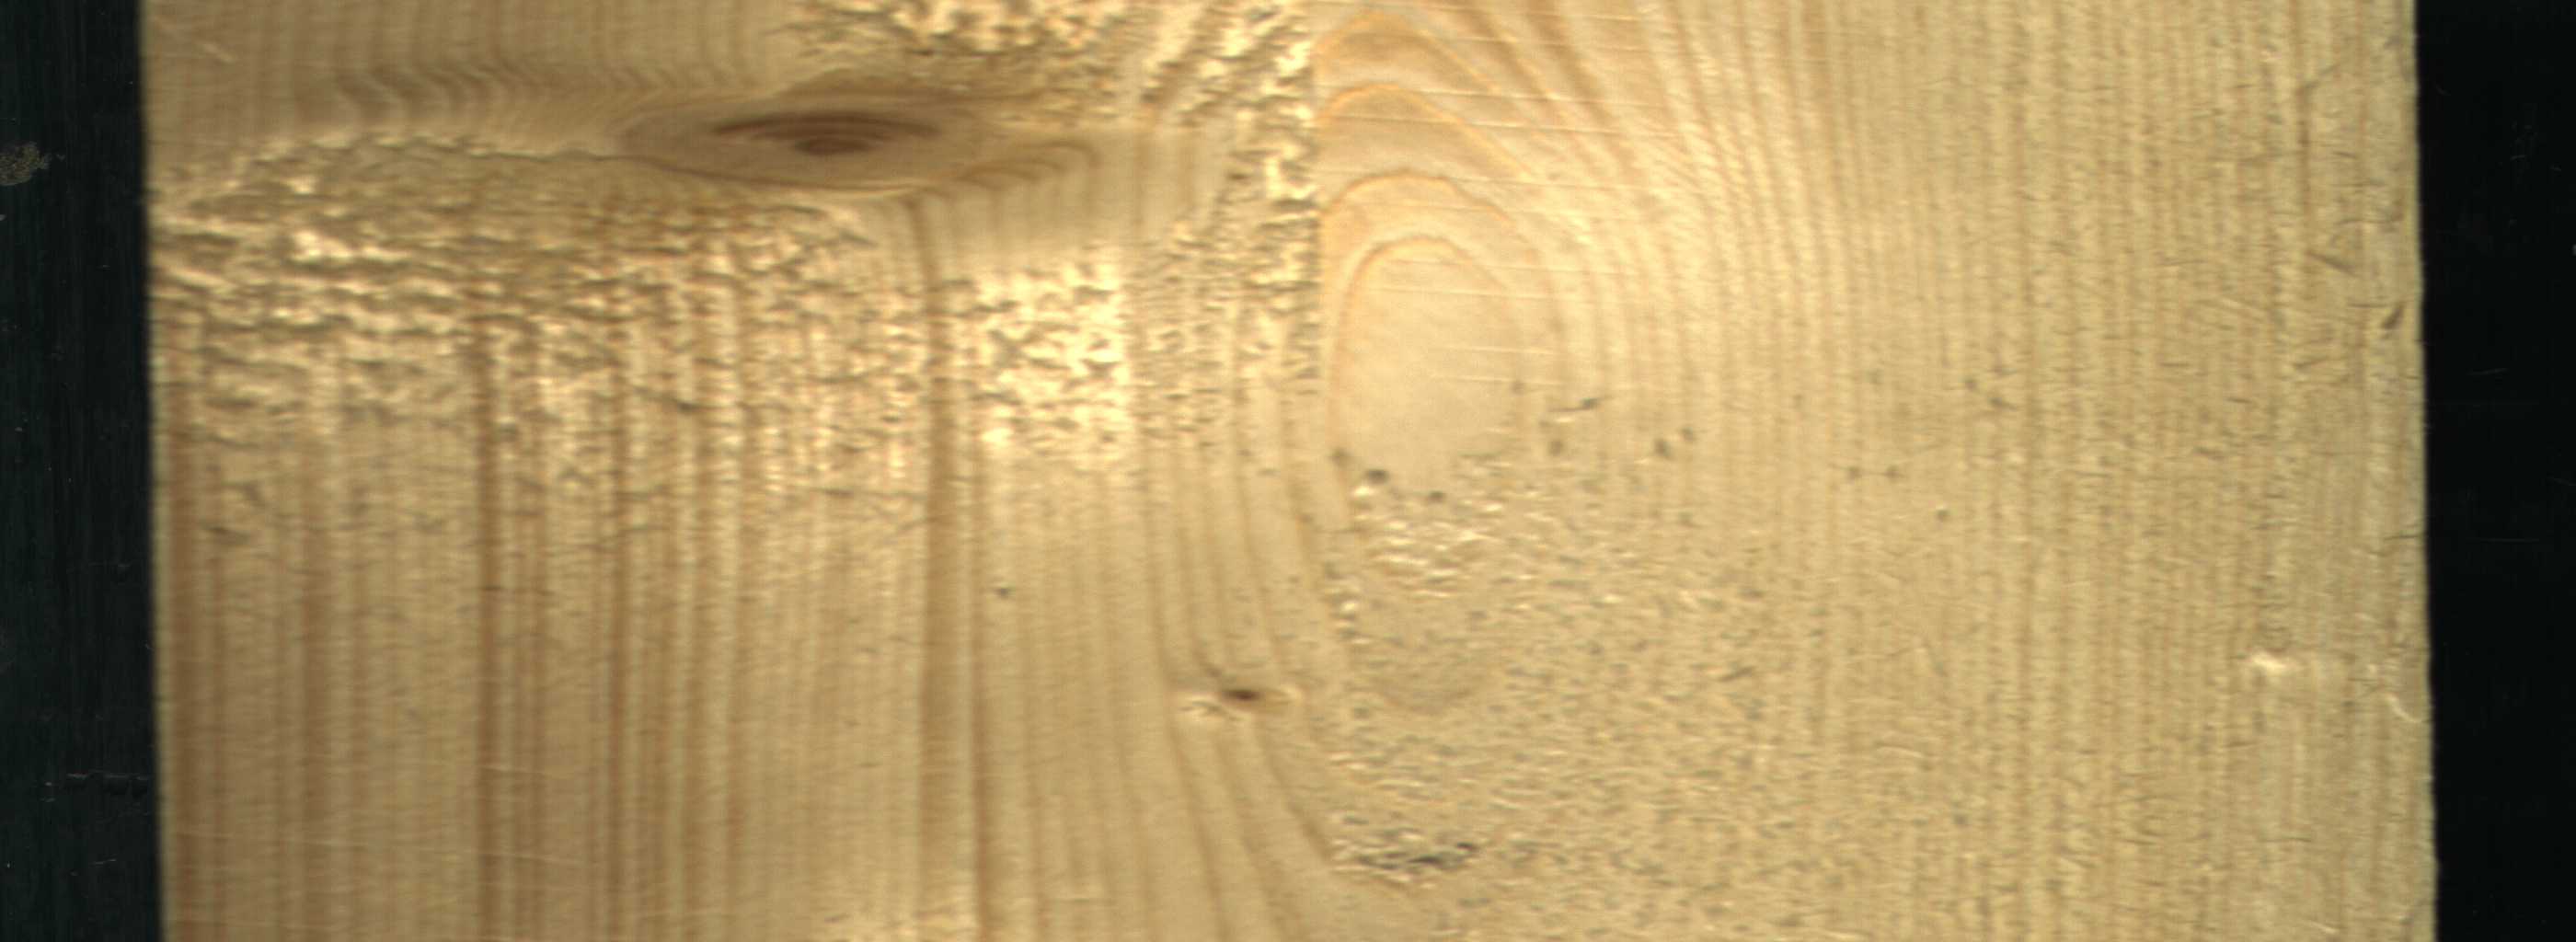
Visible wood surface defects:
Live_Knot
Live_Knot